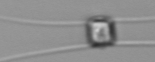
Label: Chaetoceros_similis